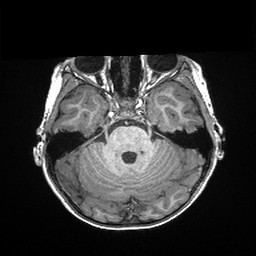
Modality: T1w
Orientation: coronal
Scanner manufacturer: siemens
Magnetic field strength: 3 T
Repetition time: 2.3 s
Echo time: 0.00298 s